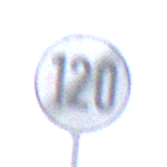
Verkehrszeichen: EndeGeschwindigkeit120
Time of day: Midday
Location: Outdoor (Nature)
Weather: PartlyCloudy
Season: NotSpecified
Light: Natural